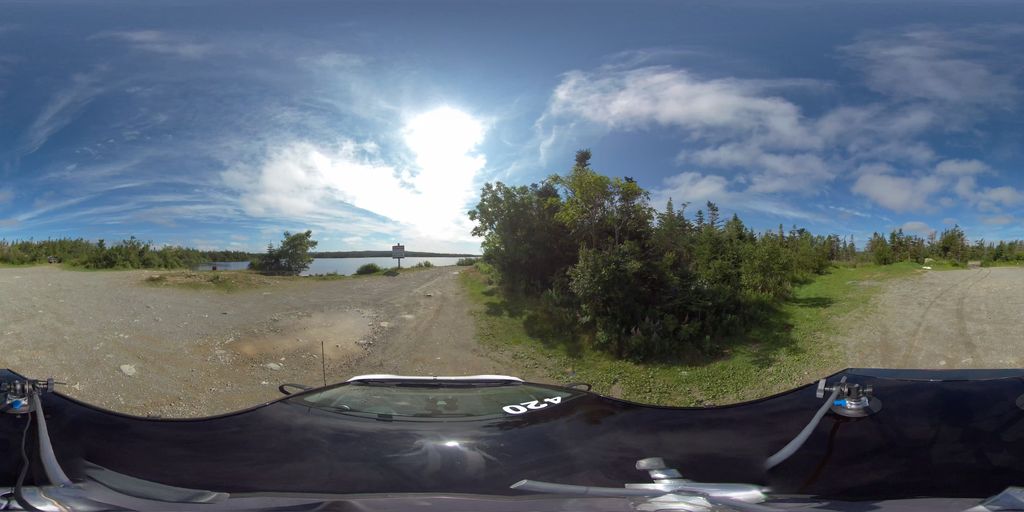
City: st_johns